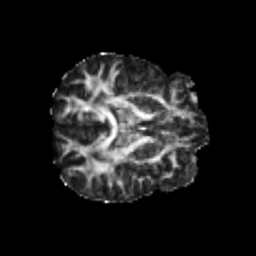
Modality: FA
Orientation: axial
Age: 24
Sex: male
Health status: healthy
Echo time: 0.074 s